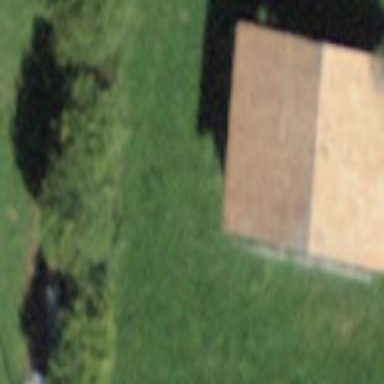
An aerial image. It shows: Barn.